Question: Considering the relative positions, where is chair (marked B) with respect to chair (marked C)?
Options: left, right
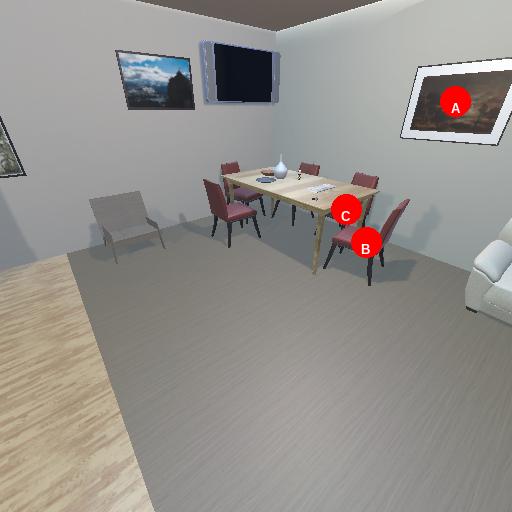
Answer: left